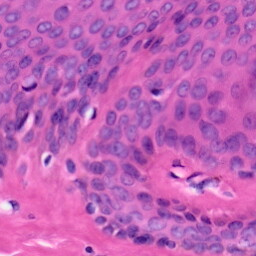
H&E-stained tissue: Skin